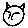
Label: cat